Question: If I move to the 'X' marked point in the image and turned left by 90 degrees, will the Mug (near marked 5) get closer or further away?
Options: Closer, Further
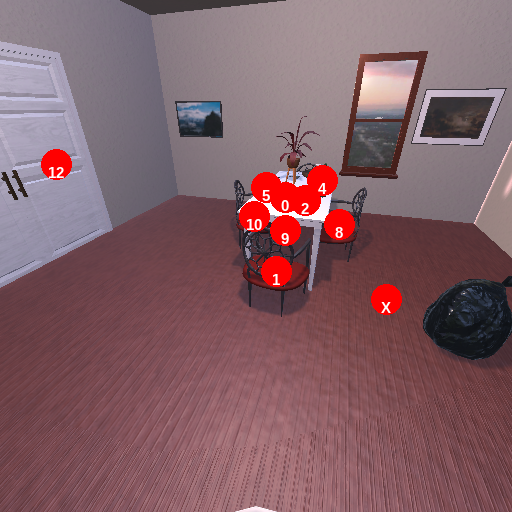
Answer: Closer